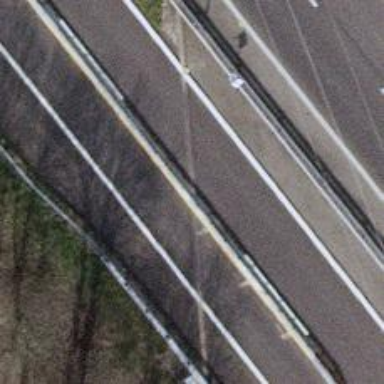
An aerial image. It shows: Asphalt motorway.